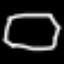
Label: octagon